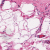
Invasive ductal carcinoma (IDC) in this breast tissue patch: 0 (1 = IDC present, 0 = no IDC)